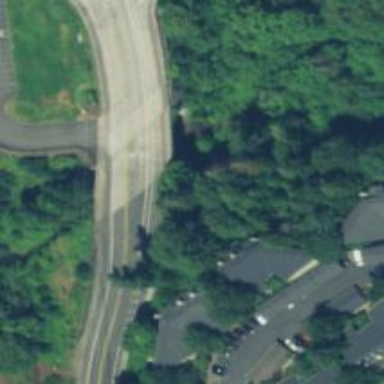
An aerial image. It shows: Tertiary road with bridge.